Question: I'm building a Google Data Studio connector to a third party source, Siteimprove. Siteimprove has an api which requires <URL>.
I've setup the authentication for <URL> in my google apps script, with all the required functions based on the documentation
-edit- as requested the full code for these functions
'''
/**
* Returns the Auth Type of this connector.
* @return {object} The Auth type.
*/
function getAuthType() {
var cc = DataStudioApp.createCommunityConnector();
return cc.newAuthTypeResponse()
.setAuthType(cc.AuthType.USER_TOKEN)
.setHelpUrl('http://developer.siteimprove.com/v1/get-access/')
.build();
}
/**
* Resets the auth service.
*/
function resetAuth() {
var user_tokenProperties = PropertiesService.getUserProperties();
user_tokenProperties.deleteProperty('dscc.username');
user_tokenProperties.deleteProperty('dscc.password');
}
/**
* Returns true if the auth service has access.
* @return {boolean} True if the auth service has access.
*/
function isAuthValid() {
var userProperties = PropertiesService.getUserProperties();
var userName = userProperties.getProperty('dscc.username');
var token = userProperties.getProperty('dscc.token');
// This assumes you have a validateCredentials function that
// can validate if the userName and token are correct.
return validateCredentials(userName, token);
}
/**
* Sets the credentials.
* @param {Request} request The set credentials request.
* @return {object} An object with an errorCode.
*/
function setCredentials(request) {
var creds = request.userToken;
var username = creds.username;
var token = creds.token;
// Optional
// Check if the provided username and token are valid through a
// call to your service. You would have to have a 'checkForValidCreds'
// function defined for this to work.
var validCreds = validateCredentials(username, token);
if (!validCreds) {
return {
errorCode: 'INVALID_CREDENTIALS'
};
}
var userProperties = PropertiesService.getUserProperties();
userProperties.setProperty('dscc.username', username);
userProperties.setProperty('dscc.token', token);
return {
errorCode: 'NONE'
};
}
function validateCredentials(userName,token){
var headers = {
"Authorization" : "Basic " + Utilities.base64Encode(userName + ':' + token)
};
var params = {
"method":"GET",
"headers":headers
};
var response = UrlFetchApp.fetch("https://api.siteimprove.com/v2/", params);
return response;
console.log(response);
}
'''
And the manifest file
'''
{
"dataStudio": {
"name": "Connector for Siteimprove",
"company": "<company name>",
"logoUrl": "<company logo url>",
"addonUrl": "",
"supportUrl": "",
"description": "This connector can be used to show basic data from Siteimprove"
}
}
'''
When I run the script I get a prompt for credentials, but this is a prompt to connect with a google account
But I need a way to provide credentials for a third party service.
If I use my google account I get a 401 response from the Siteimprove API, so that seems to work as expected.
Any clues how I would get a prompt to provide credentials for a third party service?
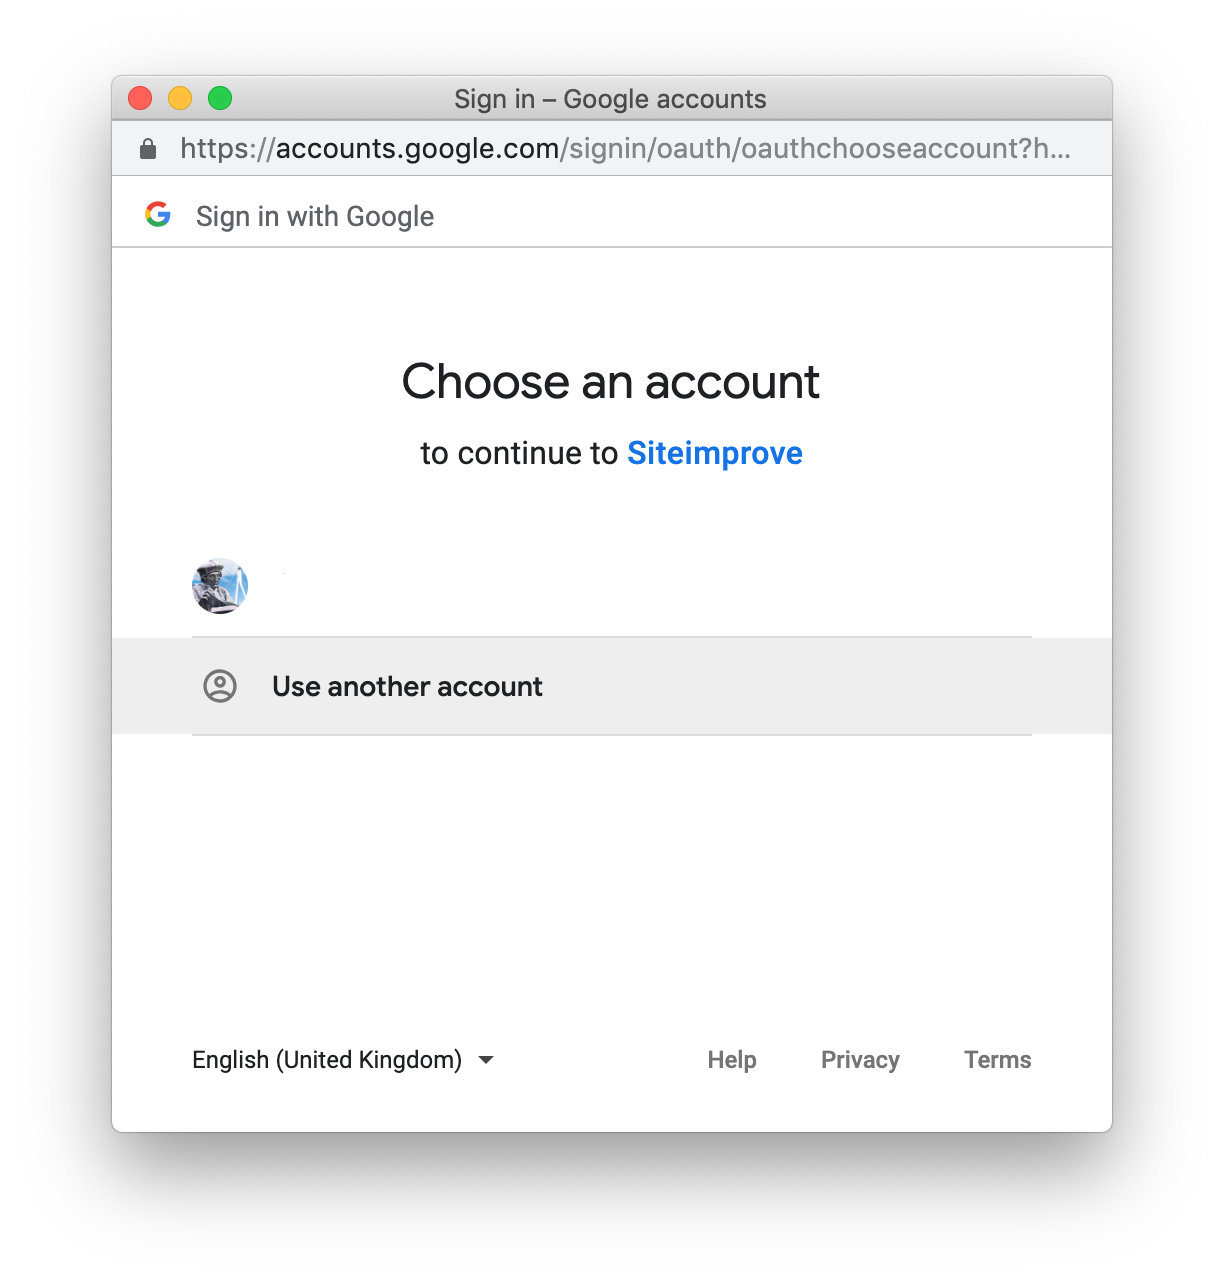
Answer: '''
/**
* Returns the Auth Type of this connector.
* @return {object} The Auth type.
*/
function getAuthType() {
var cc = DataStudioApp.createCommunityConnector();
return cc.newAuthTypeResponse()
.setAuthType(cc.AuthType.USER_PASS)
.setHelpUrl('http://developer.siteimprove.com/v1/get-access/')
.build();
}
/**
* Resets the auth service.
*/
function resetAuth() {
var user_tokenProperties = PropertiesService.getUserProperties();
user_tokenProperties.deleteProperty('dscc.username');
user_tokenProperties.deleteProperty('dscc.password');
}
/**
* Returns true if the auth service has access.
* @return {boolean} True if the auth service has access.
*/
function isAuthValid() {
const usernameAndPassword = loadCurrentUsernameAndPassword();
return usernameAndPassword.username && usernameAndPassword.password && validateCredentials(usernameAndPassword.username, usernameAndPassword.password)
};
function loadCurrentUsernameAndPassword() {
const properties = PropertiesService.getUserProperties();
return {
username: properties.getProperty('dscc.username'),
password: properties.getProperty('dscc.password')
}
};
function setCredentials(request) {
var isCredentialsValid = validateCredentials(request.userPass.username, request.userPass.password);
if (!isCredentialsValid) {
return {
errorCode: "INVALID_CREDENTIALS"
};
} else {
storeUsernameAndPassword(request.userPass.username, request.userPass.password);
return {
errorCode: "NONE"
};
}
};
function validateCredentials(username, password) {
var rawResponse = UrlFetchApp.fetch('https://api.siteimprove.com/v2', {
method: 'GET',
headers: {
'Authorization': 'Basic ' + Utilities.base64Encode(username + ':' + password)
},
muteHttpExceptions: true
});
return rawResponse.getResponseCode() === 200;
}
function storeUsernameAndPassword(username, password) {
PropertiesService
.getUserProperties()
.setProperty('dscc.username', username)
.setProperty('dscc.password', password);
};
'''